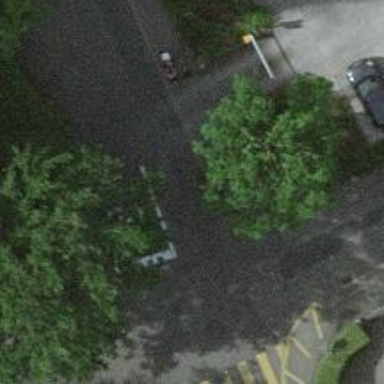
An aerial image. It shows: Residential road with asphalt surface and separate sidewalk.